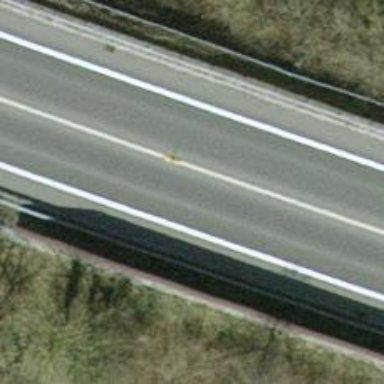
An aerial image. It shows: Asphalt trunk highway designated as motorroad.